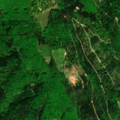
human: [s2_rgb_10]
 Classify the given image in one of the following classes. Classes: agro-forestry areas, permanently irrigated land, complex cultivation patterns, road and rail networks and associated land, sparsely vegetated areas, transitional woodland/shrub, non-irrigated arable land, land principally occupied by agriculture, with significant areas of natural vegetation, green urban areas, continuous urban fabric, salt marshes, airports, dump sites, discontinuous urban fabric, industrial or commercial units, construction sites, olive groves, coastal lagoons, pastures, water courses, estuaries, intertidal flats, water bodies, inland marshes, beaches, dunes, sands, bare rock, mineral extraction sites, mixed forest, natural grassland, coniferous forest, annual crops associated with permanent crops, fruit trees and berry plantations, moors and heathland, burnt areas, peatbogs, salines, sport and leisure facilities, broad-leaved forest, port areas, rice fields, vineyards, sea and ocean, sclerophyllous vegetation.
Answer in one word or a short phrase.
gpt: broad-leaved forest, mixed forest